Interaction volume radius: 10 \u00c5
Interaction volume height: 10 \u00c5
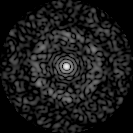
Disorder parameter: 0.8246